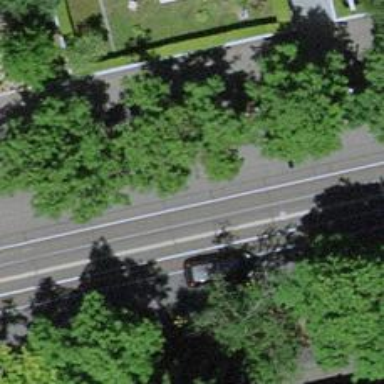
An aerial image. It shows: Avenue lined with broadleaved deciduous trees.